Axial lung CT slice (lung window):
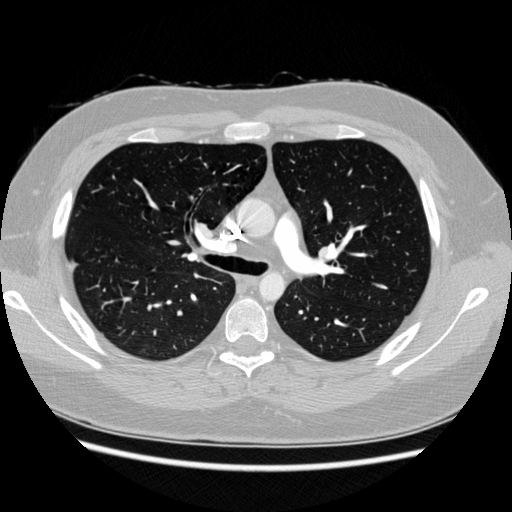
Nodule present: no